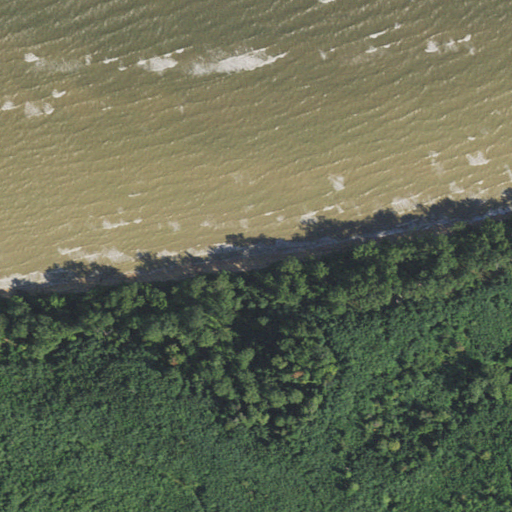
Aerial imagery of cliff(s) in Virginia named Stratford Cliffs containing open water, deciduous forest, shrub, mixed forest, and herbaceous wetlands